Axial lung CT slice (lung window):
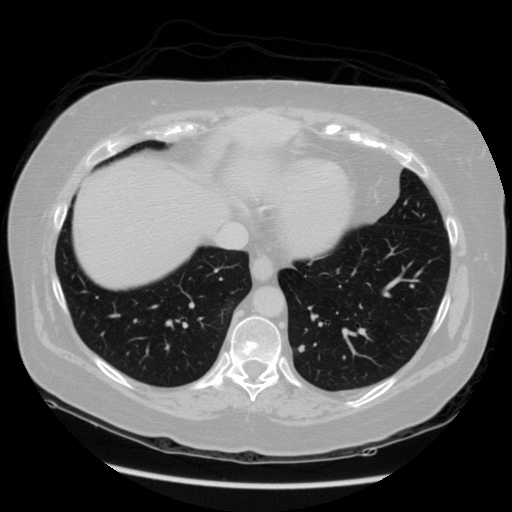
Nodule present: yes
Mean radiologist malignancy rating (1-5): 3